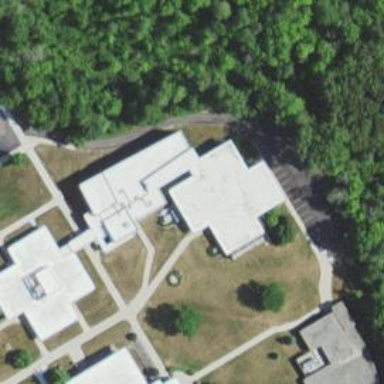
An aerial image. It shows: College building.